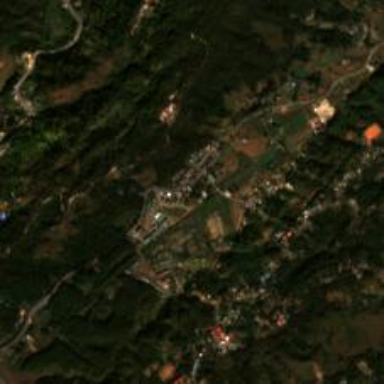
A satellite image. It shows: Village area.